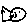
Label: fish